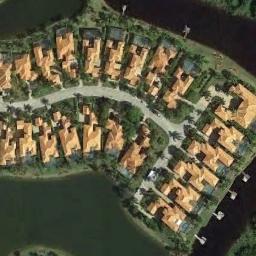
Label: residential